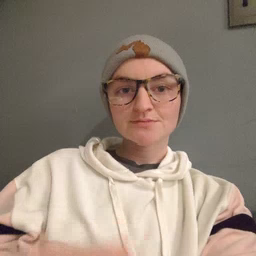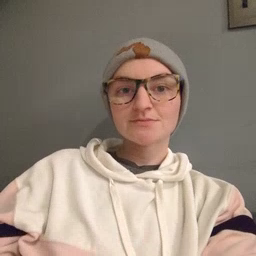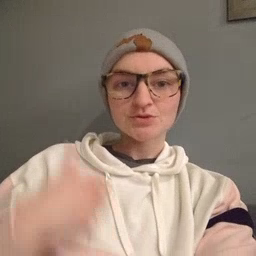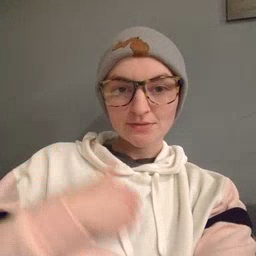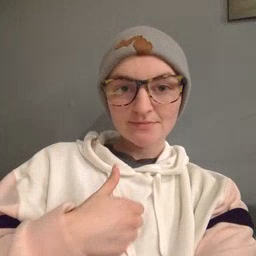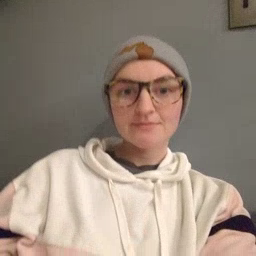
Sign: jacket